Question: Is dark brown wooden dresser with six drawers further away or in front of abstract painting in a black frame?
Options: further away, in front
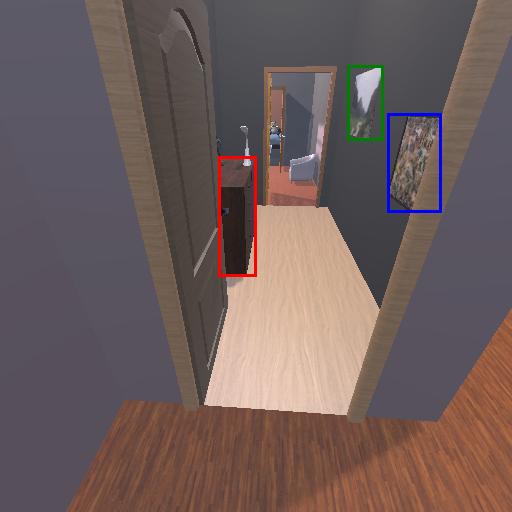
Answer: further away